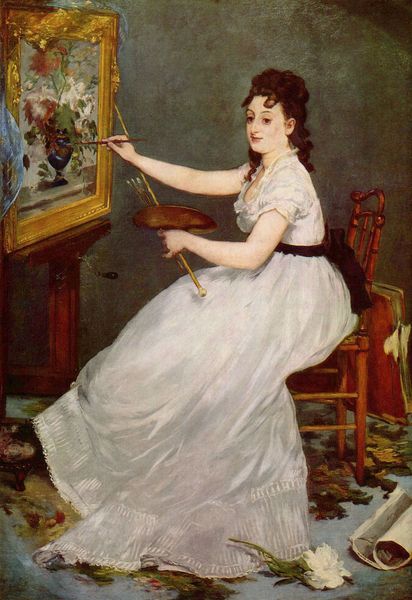
Titel: Porträt der Eva Gonzales im Atelier Manets
Künstler: Édouard Manet
Standort: London
Institution: National Gallery
Schlagwörter: blau, blätter, dunkel, fuß, gemälde, hand, laub, weiß, grün, mädchen, sitzen, blume, blumen, braun, frau, frisur, grau, haar, hell, holz, kleid, mund, nase, ohr, profil, raum, schwarz, stuhl, zimmer, ölbild, blick, blüte, blüten, dame, gürtel, rose, rosen, rot, muster, rock, schleife, teppich, jung, wand, arm, arme, augen, band, barock, falten, gesicht, rahmen, weit, ärmel, bild, bildnis, blicken, holzstuhl, hände, innenraum, portrait, porträt, rückenlehne, schauen, öl, boden, auge, gold, haare, interieur, sitzend, stoff, saum, blatt, pflanze, dekolletee, lippen, locken, renaissance, seide, stock, stilleben, stillleben, vase, schleppe, taille, ruhig, papier, blumenvase, lehne, stab, tüll, arbeiten, farben, farbe, drehen, hocker, falte, weiblich, glanz, atelier, malerin, manet, staffelei, rüschen, selbstporträt, pfingstrose, masche, buch, motiv, idyllisch, blumenstillleben, zeitung, selbstbildnis, leinwand, scherpe, schuh, künstlerin, malen, palette, pinsel, rolle, drappiert, selbstportrait, halbprofil, rollen, kurzärmelig, mappe, blumenstilleben, bild im bild, malstock, musterbuch, blich, blaß, blumenstück, querstreben, farbpalette, malt, kurbel, weißes kleid, kurzärmlig, bildermappe, malstab, lehrling, zitterstab, bilderahmen, echte blumen, fleißender  stoffo, gemalte blumen, staffent, frau#, selbstbildnis vor staffelei, eva gonzales, selbtbildnis